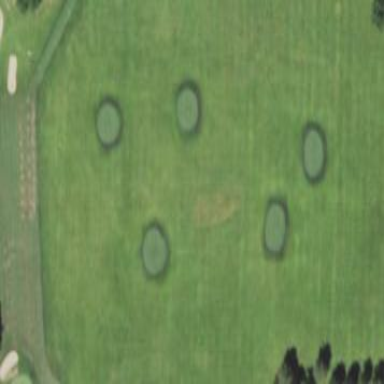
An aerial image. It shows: Golf pitch.